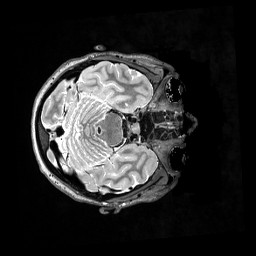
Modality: T2w
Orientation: axial
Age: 22
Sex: female
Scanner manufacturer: siemens
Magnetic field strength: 3 T
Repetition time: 3.2 s
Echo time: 0.562 s